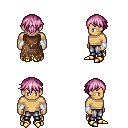
a pixel art fantasy rpg character, male body template, human, tanned skin, brown tattered cape, metal pants, pink short bangs hairstyle, white cloth bracers, gold boots, four views (front, back, left, right), 2x2 character sprite sheet, small pixel art, hard edges, no anti-aliasing